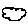
Label: cloud